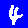
Digit: 4